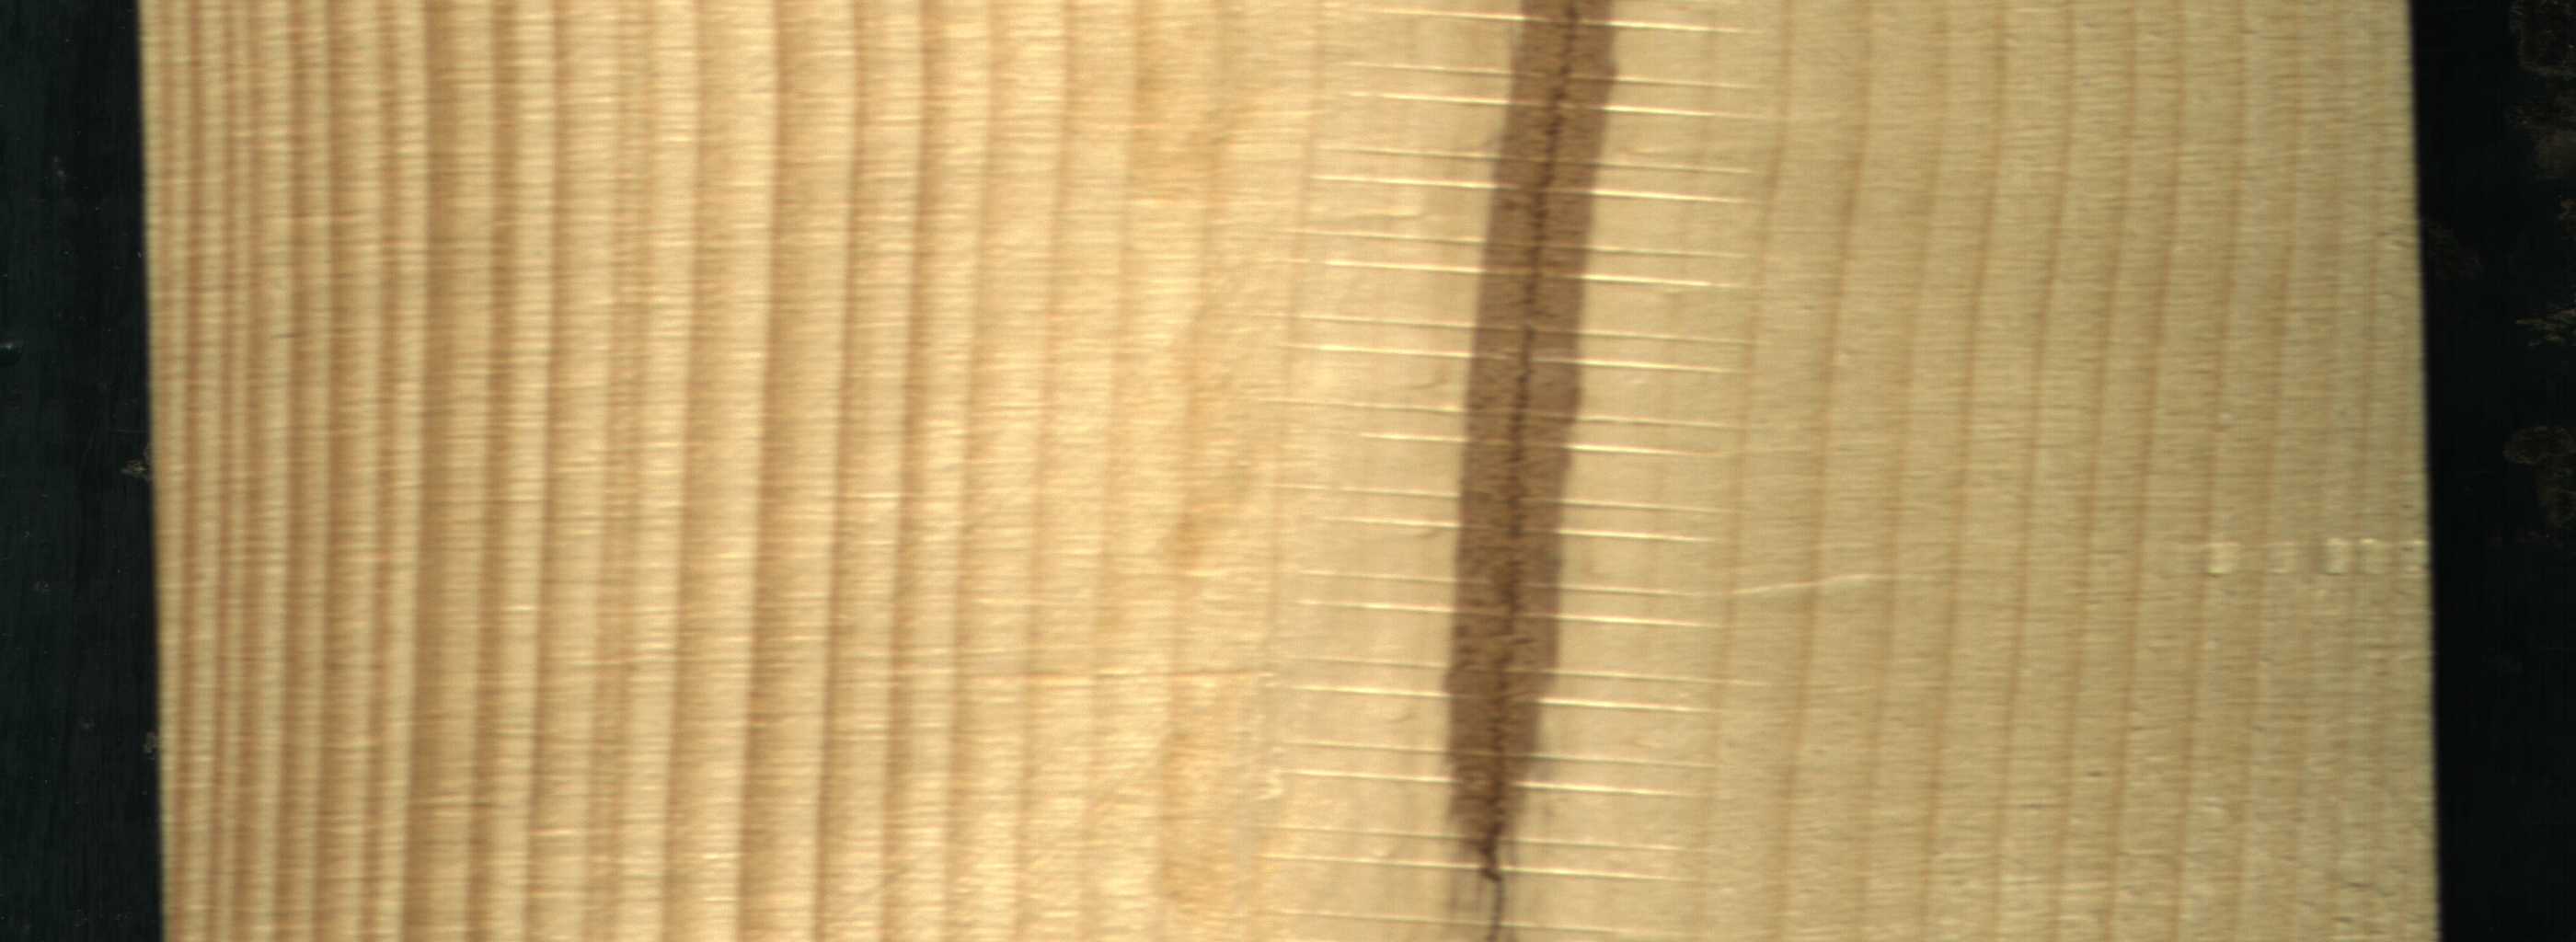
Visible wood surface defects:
Marrow
Crack